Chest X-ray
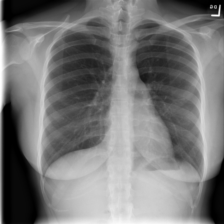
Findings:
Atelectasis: negative
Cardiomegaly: negative
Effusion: negative
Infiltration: negative
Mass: negative
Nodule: negative
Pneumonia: negative
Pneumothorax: negative
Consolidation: negative
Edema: negative
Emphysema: negative
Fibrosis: negative
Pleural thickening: negative
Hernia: negative